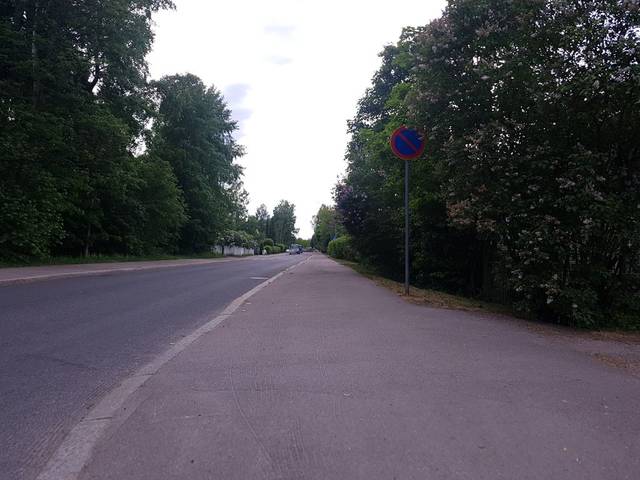
Region: Finland
Coordinates: 60.249, 24.946